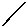
Label: line